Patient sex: F
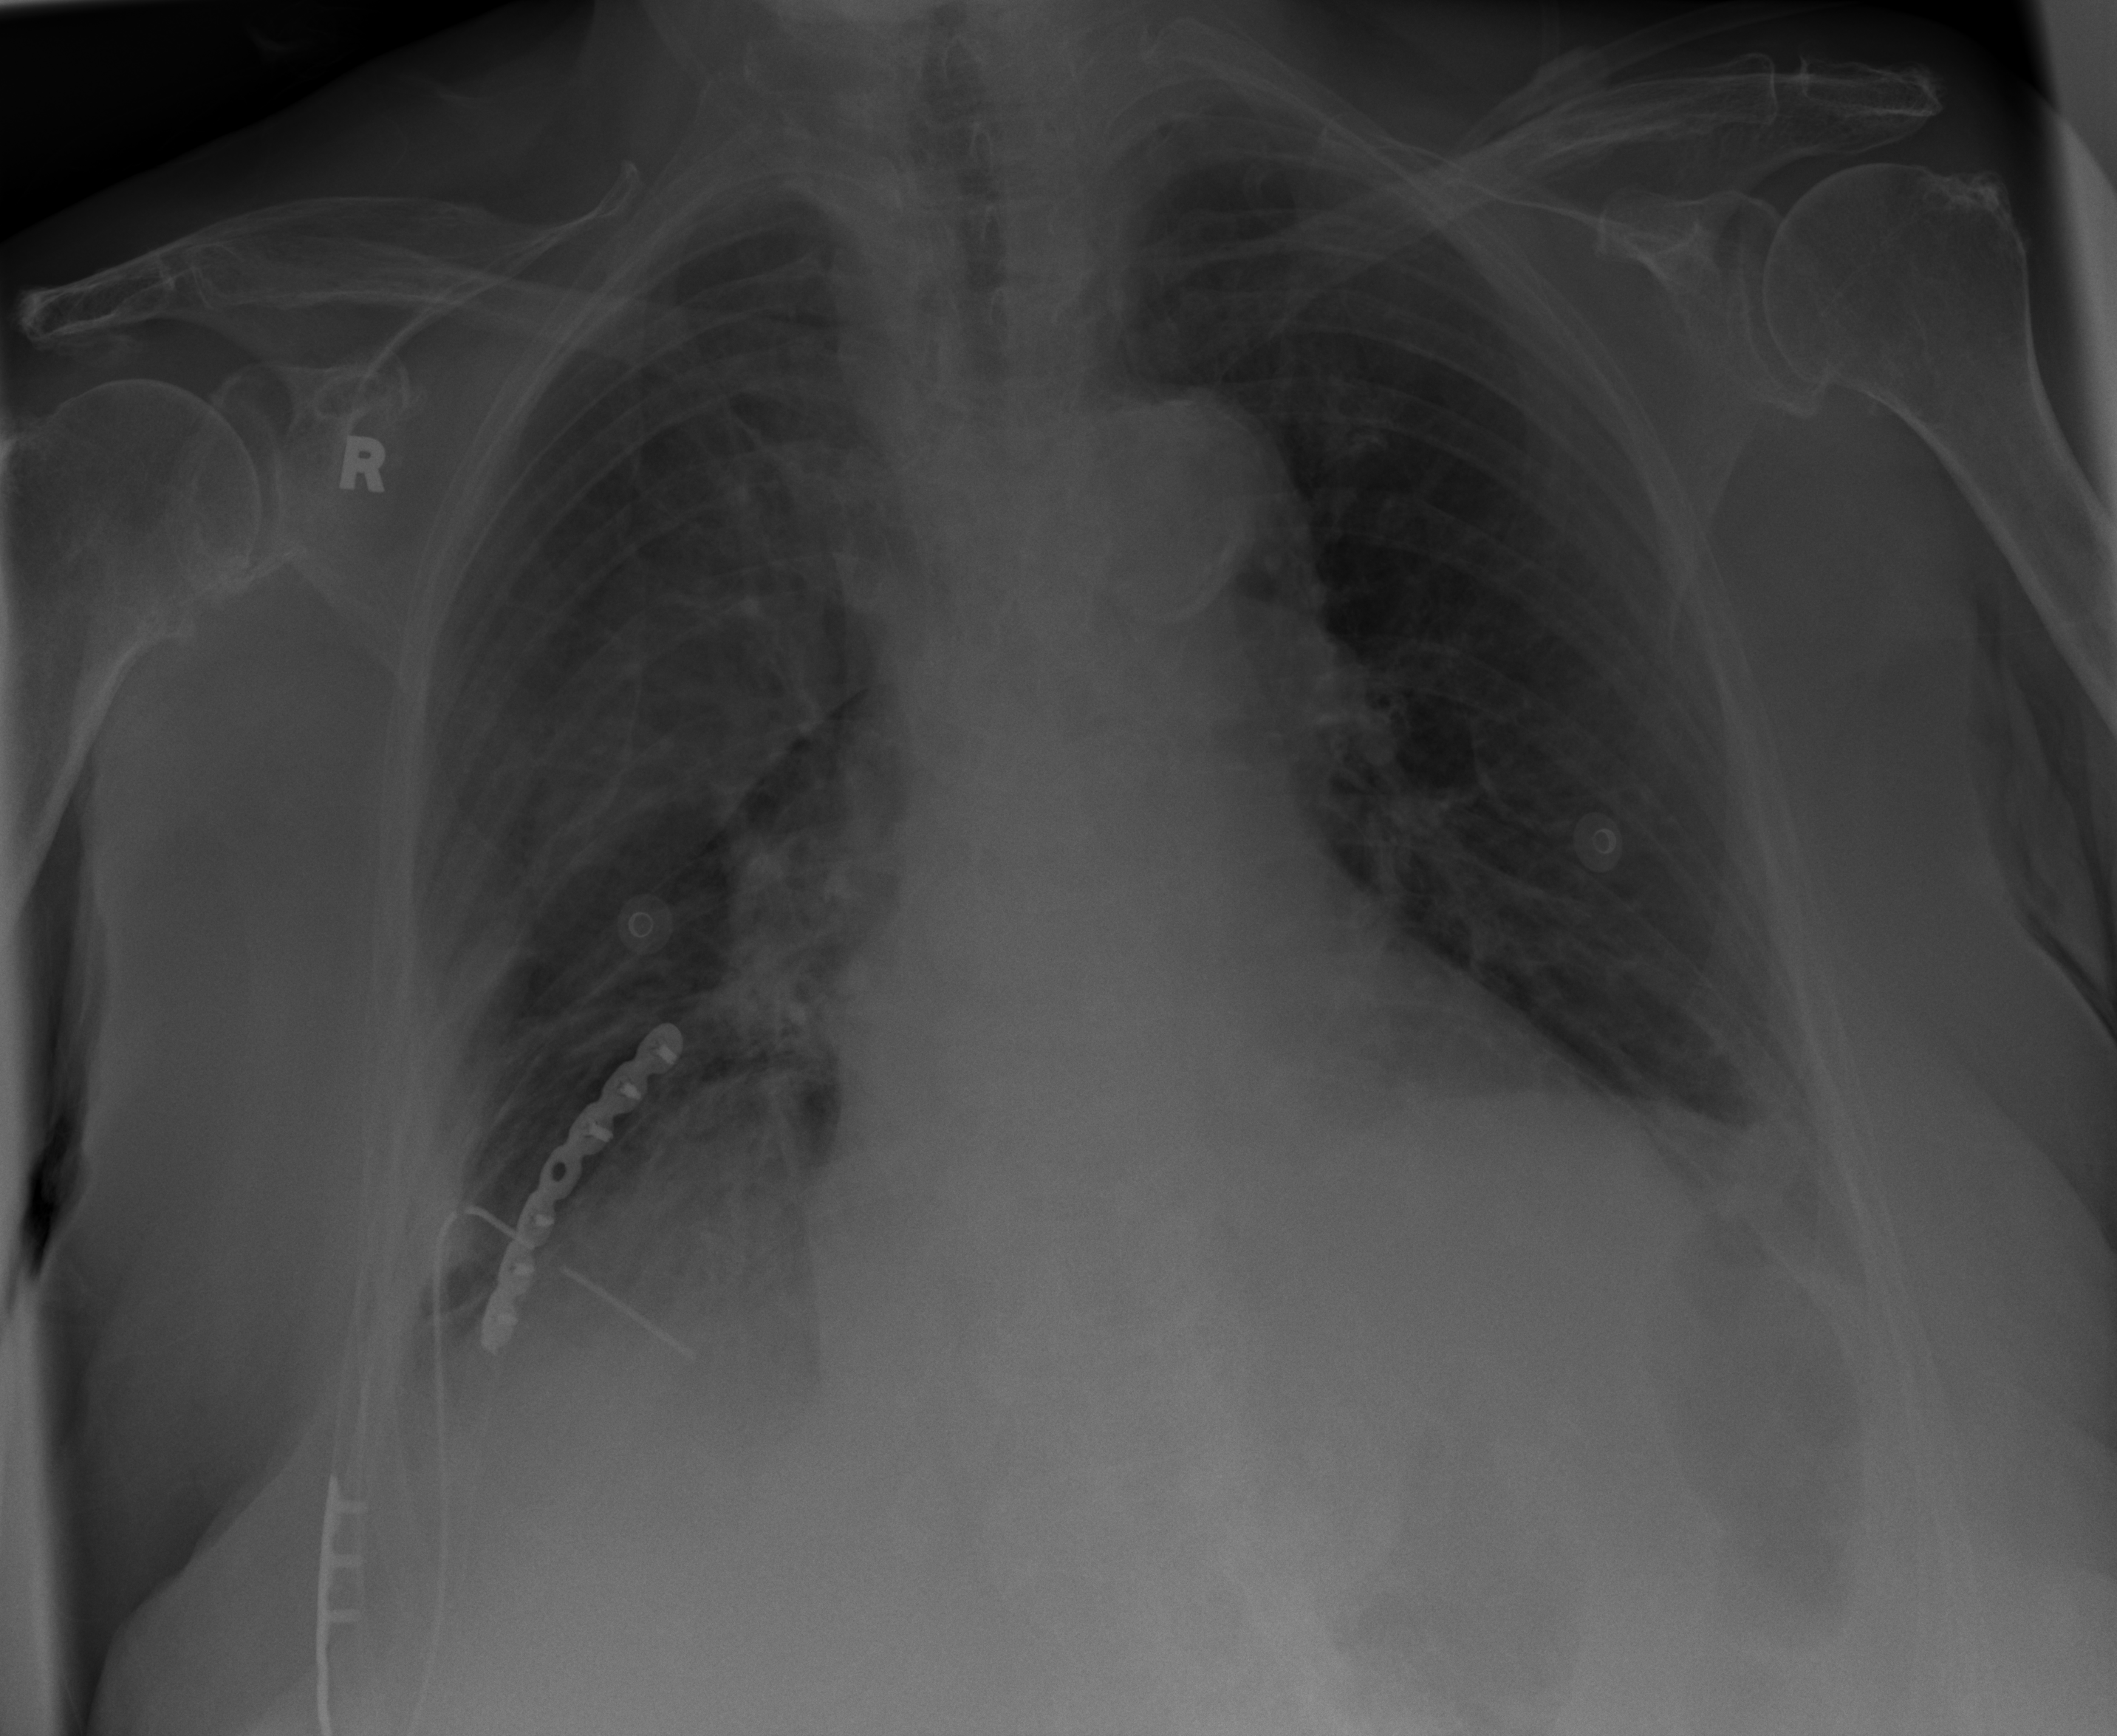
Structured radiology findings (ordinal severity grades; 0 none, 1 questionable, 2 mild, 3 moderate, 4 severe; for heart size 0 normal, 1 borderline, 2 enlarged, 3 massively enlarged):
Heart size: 2
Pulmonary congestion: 0
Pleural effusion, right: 2
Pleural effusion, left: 2
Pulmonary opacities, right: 1
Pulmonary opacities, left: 0
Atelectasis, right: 2
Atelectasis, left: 2